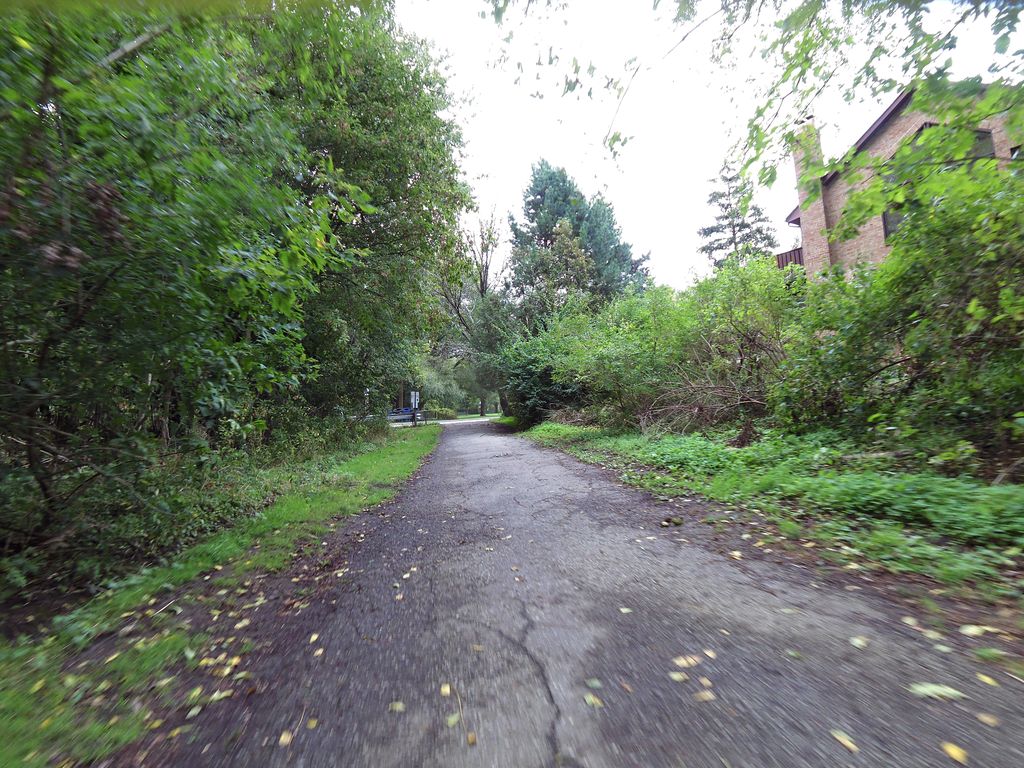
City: toronto